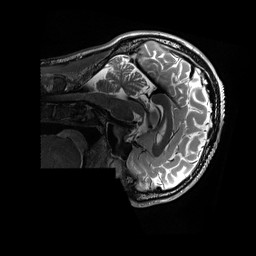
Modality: T2w
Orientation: sagittal
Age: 37
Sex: male
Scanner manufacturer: siemens
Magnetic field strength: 3 T
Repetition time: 3.2 s
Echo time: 0.564 s